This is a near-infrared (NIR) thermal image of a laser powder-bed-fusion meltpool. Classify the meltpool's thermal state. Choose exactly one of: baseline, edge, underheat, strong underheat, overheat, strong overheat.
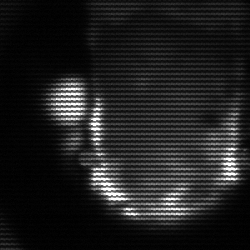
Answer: baseline